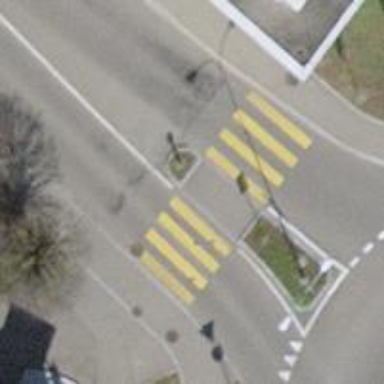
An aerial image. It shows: Uncontrolled zebra crossing with pedestrian island.